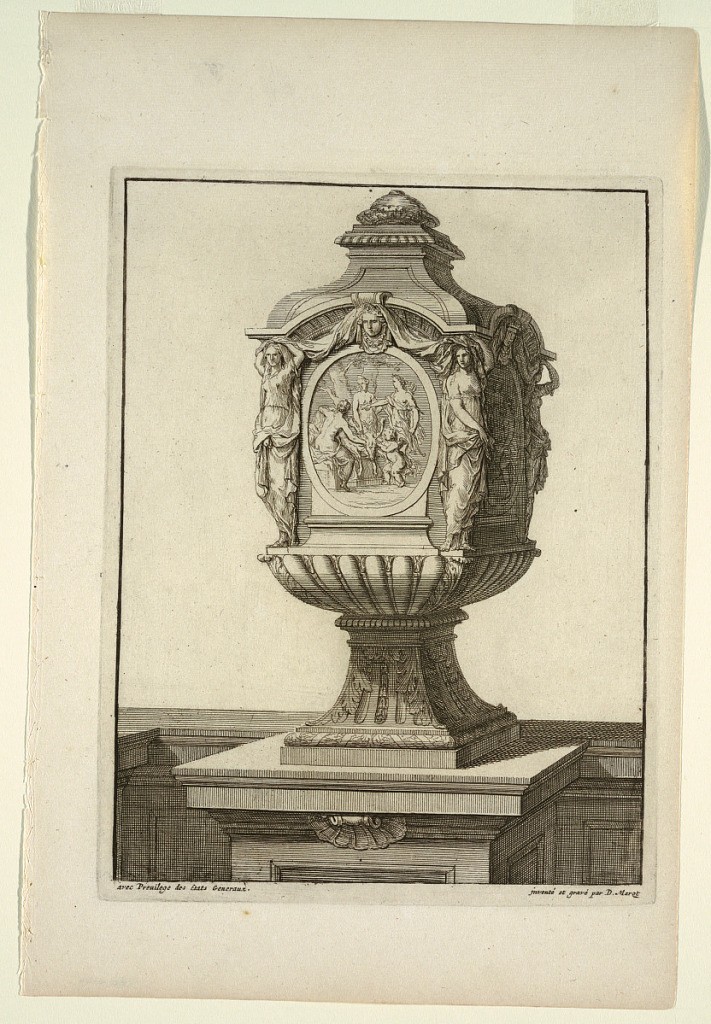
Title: Plate in Vasses de la Maison Royalle de L'oo Nouvellement (Vessels of the Royal House of L'oo)
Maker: Daniel Marot, French, active in the Netherlands and England, 1661–1752
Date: ca. 1700
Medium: Etching and engraving on white laid paper
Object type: Print
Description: Footed vessel on a pedestal decorated with a cartouche depicting three classical female figures and one putto next to a tree. At each corner of the vessel are draped female caryatids in different poses.